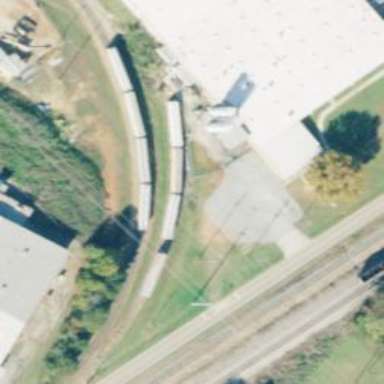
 specifically for transporting plastics."